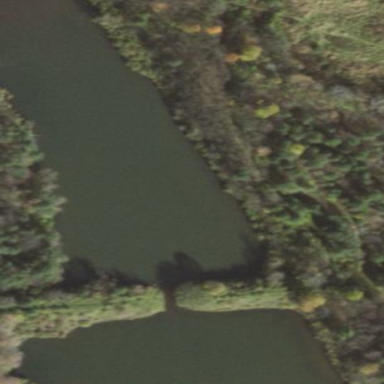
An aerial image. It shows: Pond with natural water.